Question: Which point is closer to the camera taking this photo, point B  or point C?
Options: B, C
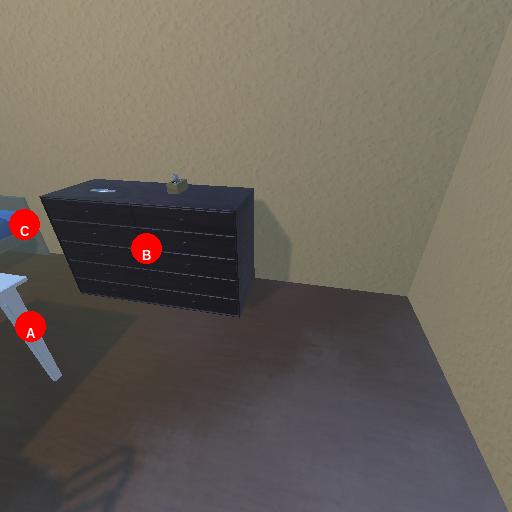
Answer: B